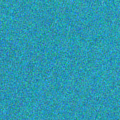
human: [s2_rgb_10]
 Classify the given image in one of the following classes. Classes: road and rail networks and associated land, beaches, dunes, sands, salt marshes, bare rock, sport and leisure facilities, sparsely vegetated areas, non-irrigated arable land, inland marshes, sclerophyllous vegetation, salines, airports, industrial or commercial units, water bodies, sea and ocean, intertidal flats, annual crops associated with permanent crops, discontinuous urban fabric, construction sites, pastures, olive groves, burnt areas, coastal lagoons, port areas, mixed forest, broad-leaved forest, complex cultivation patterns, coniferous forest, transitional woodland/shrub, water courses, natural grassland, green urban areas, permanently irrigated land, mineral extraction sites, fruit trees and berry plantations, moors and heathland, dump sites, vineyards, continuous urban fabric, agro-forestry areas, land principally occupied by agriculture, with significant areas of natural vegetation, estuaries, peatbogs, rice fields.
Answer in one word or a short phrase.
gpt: sea and ocean